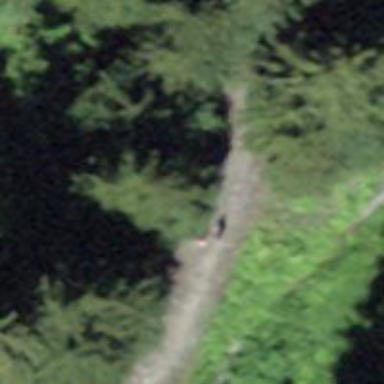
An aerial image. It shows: Path.